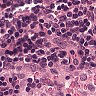
Metastatic tissue present: no